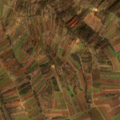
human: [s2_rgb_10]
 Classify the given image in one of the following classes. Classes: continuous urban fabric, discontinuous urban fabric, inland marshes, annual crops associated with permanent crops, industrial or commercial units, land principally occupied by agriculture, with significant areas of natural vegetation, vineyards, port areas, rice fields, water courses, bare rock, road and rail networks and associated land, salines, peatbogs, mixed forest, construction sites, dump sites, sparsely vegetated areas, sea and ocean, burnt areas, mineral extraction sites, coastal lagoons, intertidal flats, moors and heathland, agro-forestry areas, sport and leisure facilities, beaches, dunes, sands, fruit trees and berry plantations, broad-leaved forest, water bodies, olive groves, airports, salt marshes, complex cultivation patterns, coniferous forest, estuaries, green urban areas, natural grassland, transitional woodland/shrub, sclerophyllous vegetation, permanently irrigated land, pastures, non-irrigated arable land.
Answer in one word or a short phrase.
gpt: non-irrigated arable land, complex cultivation patterns, land principally occupied by agriculture, with significant areas of natural vegetation